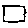
Label: square